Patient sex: F
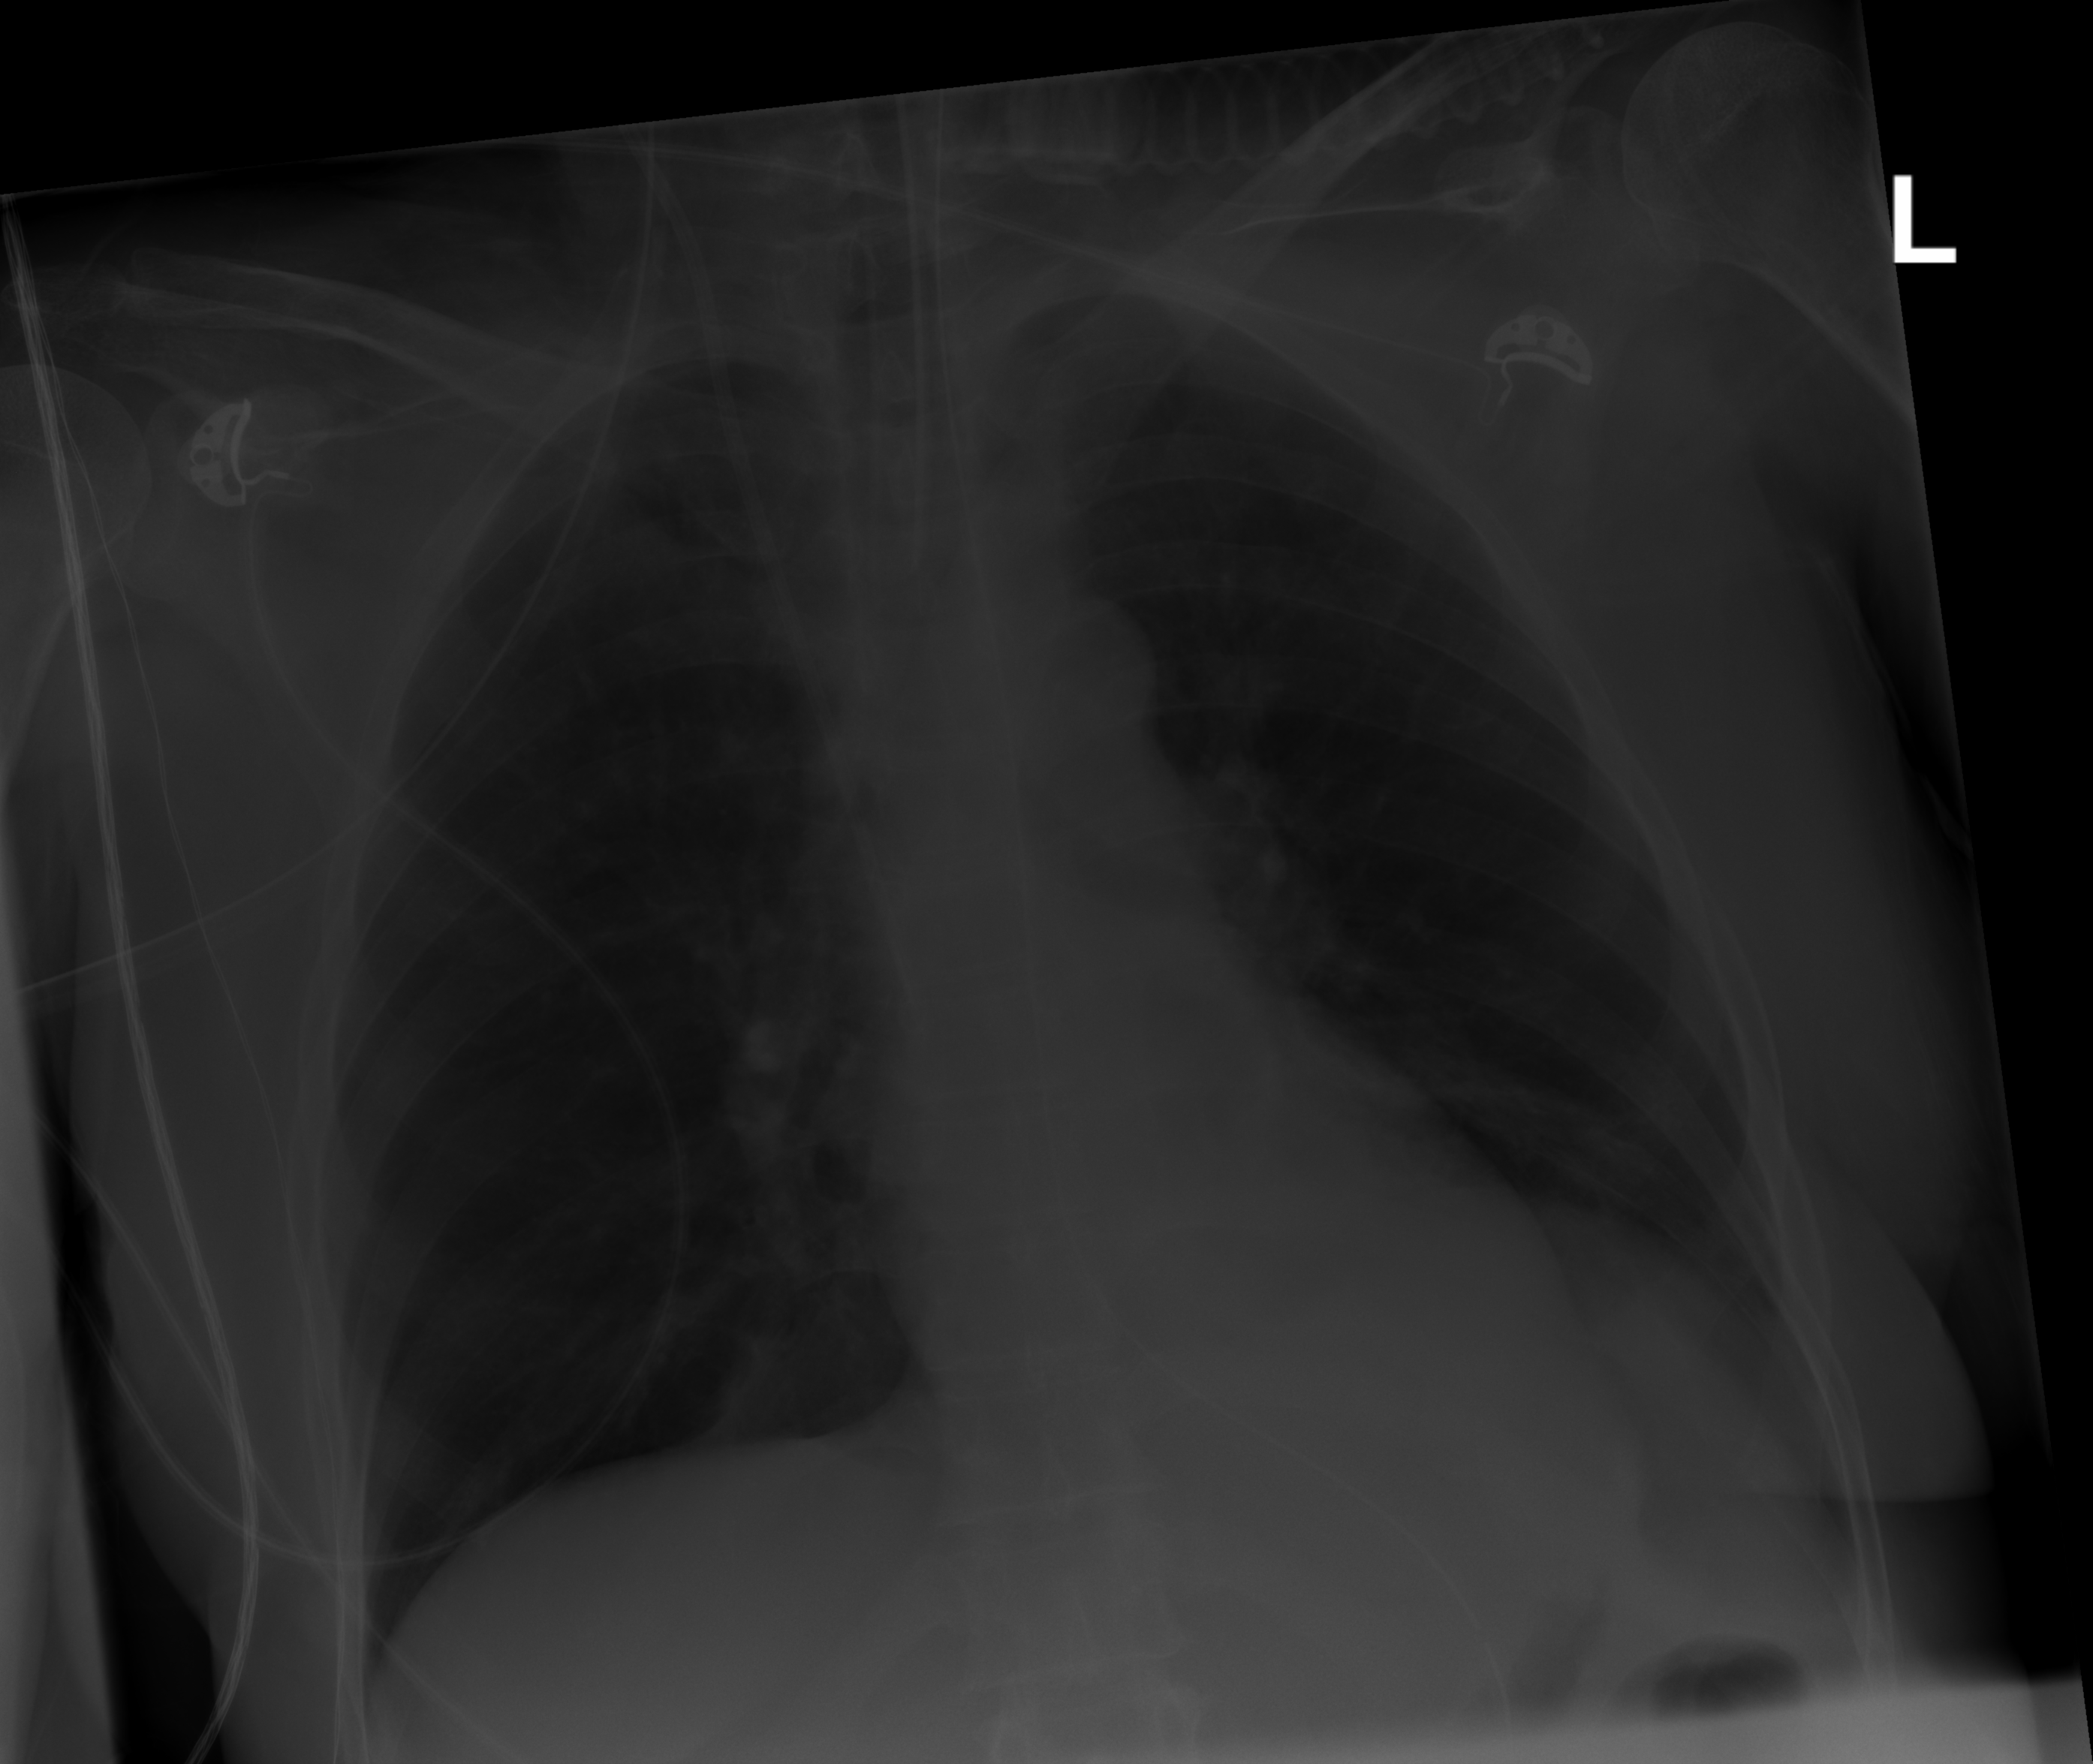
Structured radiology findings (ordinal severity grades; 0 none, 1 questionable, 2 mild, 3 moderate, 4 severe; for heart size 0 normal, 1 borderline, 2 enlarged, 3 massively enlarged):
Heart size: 1
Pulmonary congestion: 0
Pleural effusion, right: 0
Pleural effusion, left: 2
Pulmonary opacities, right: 0
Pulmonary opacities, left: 0
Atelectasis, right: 0
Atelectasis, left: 2